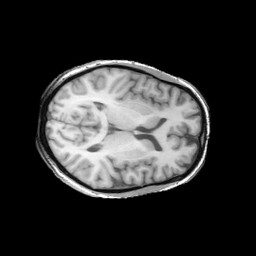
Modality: T1w
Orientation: axial
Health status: ill
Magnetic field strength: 3 T